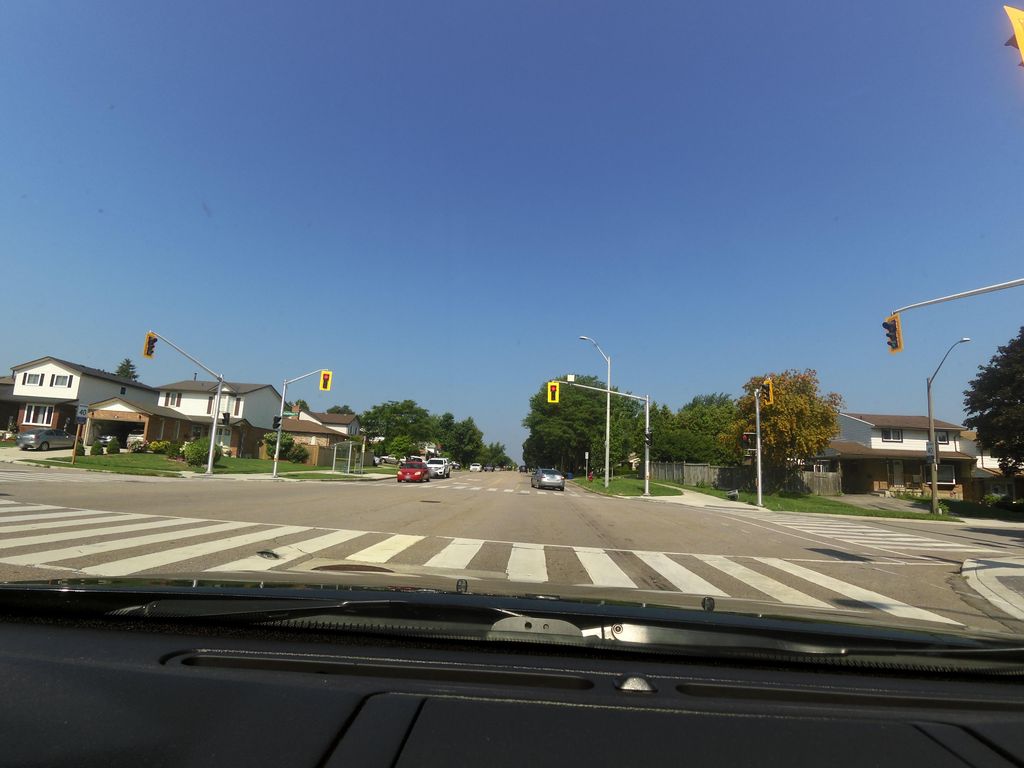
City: hamilton